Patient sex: F
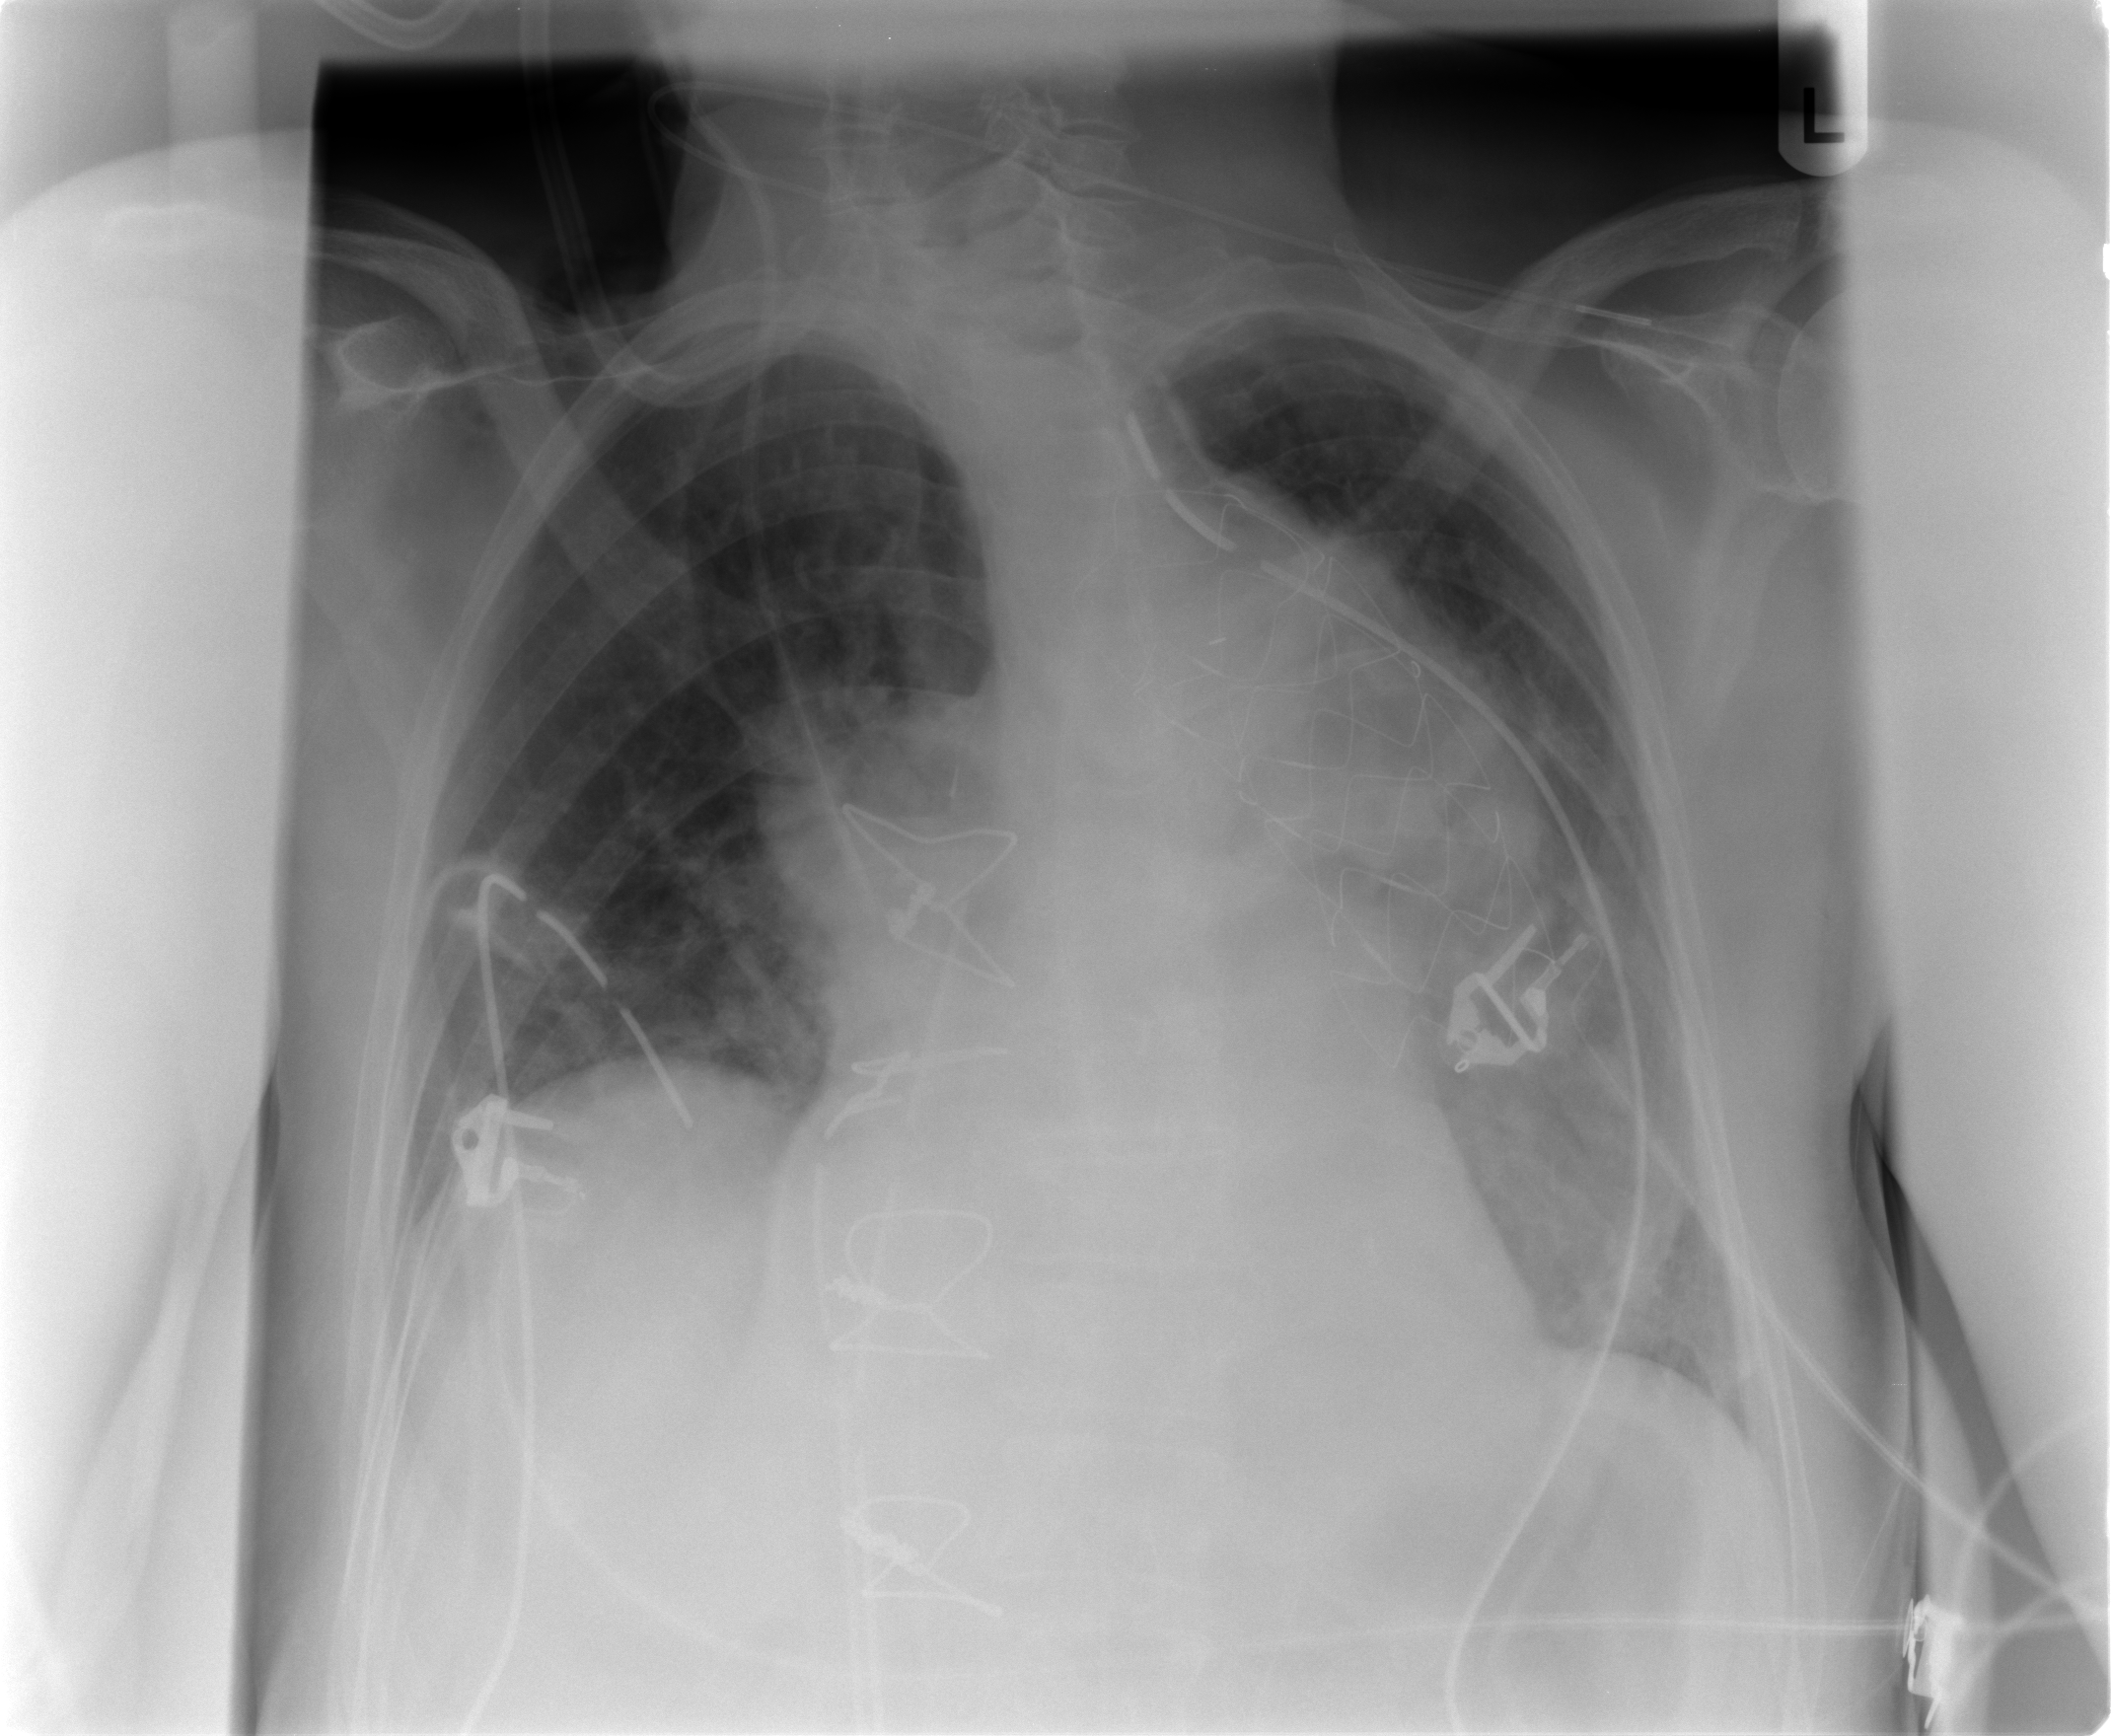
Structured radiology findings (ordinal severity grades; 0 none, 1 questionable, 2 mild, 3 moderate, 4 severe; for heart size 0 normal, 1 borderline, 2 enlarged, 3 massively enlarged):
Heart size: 2
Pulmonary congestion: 1
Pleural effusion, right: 0
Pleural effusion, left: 2
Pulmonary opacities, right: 1
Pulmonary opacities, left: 2
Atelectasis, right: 2
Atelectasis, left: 2